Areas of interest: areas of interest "Commercial service"
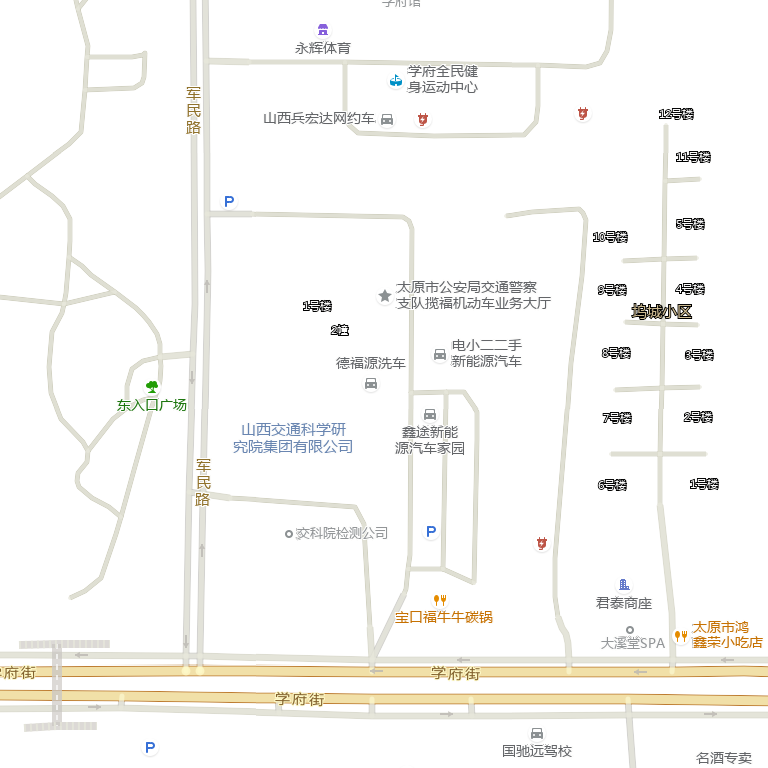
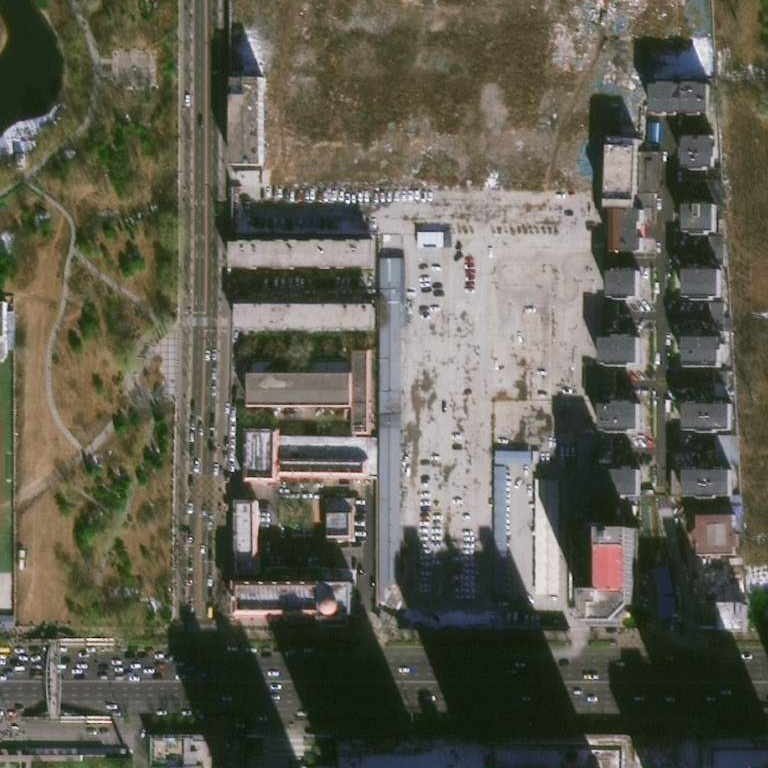